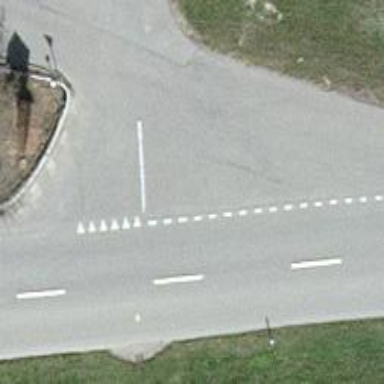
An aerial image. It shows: Road with "give way" sign.